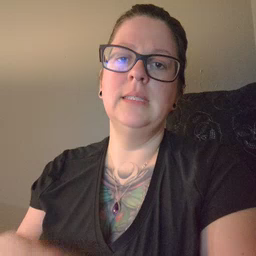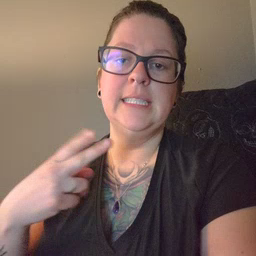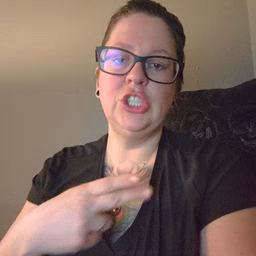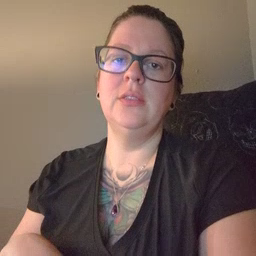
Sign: scissors